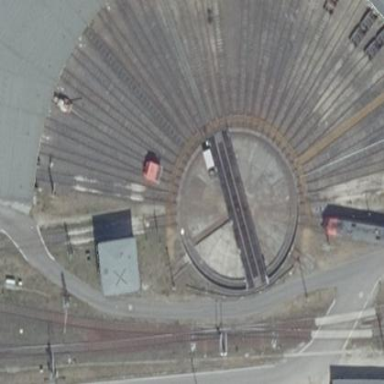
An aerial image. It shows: Railway turntable.